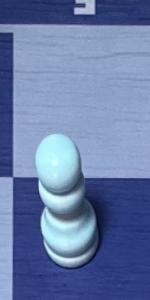
Label: Pawn_White